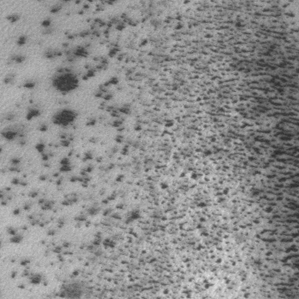
Label: frost